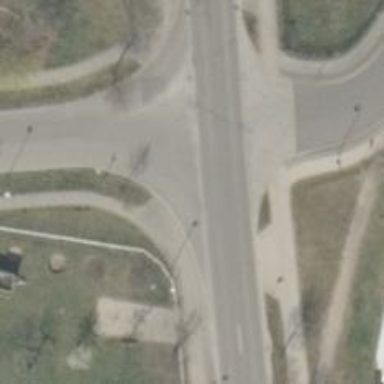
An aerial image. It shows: Residential road with asphalt surface and sidewalks on both sides.